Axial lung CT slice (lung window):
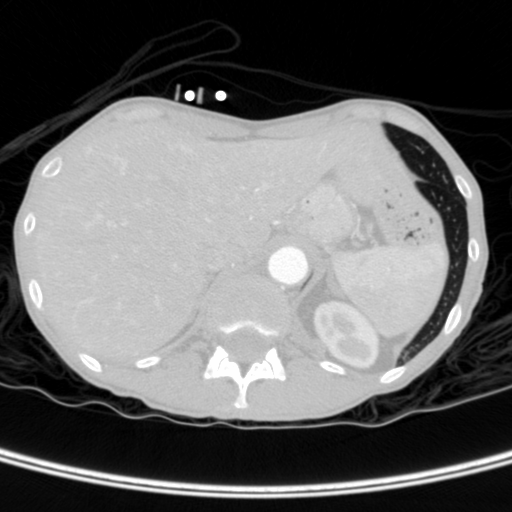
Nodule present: no